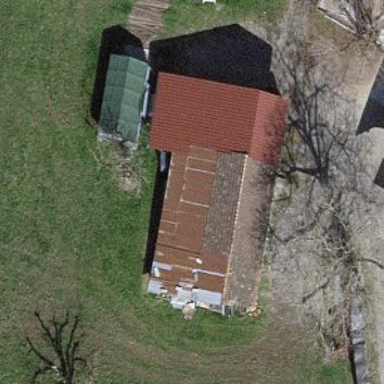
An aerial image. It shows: Shed building.